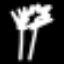
Label: palm tree